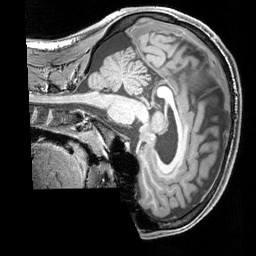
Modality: T1w
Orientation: sagittal
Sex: male
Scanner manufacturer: siemens
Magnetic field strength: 3 T
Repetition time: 2.3 s
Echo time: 0.00226 s